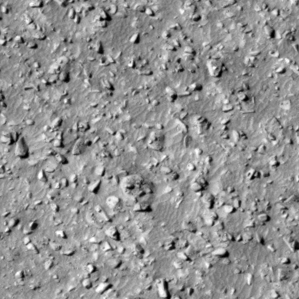
Label: non_frost